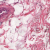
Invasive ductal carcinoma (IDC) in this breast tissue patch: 0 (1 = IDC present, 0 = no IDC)